Field crop: maize
Growth stage: 2
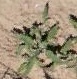
Species: atriplex